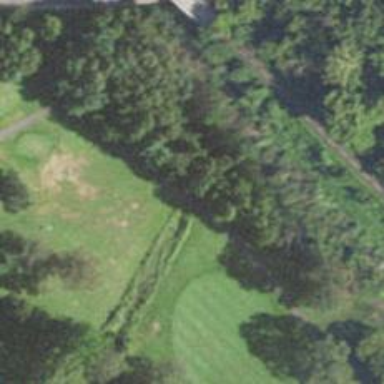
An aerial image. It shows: Culvert tunnel designated as golf water hazard.